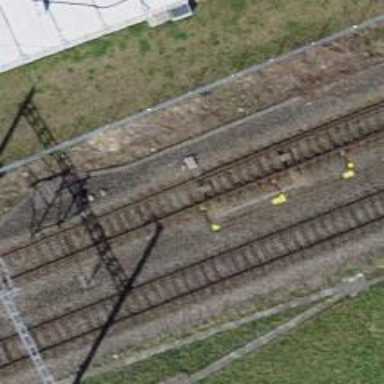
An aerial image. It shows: Railway track with contact lines for electrification.